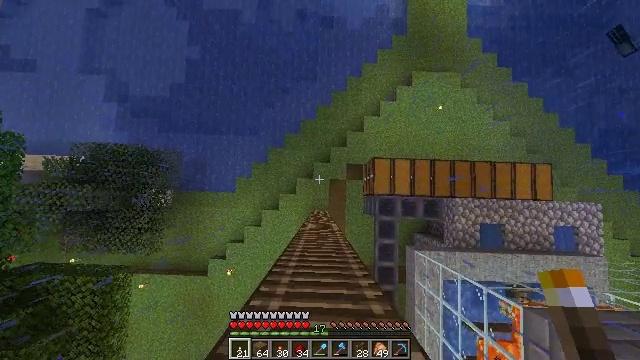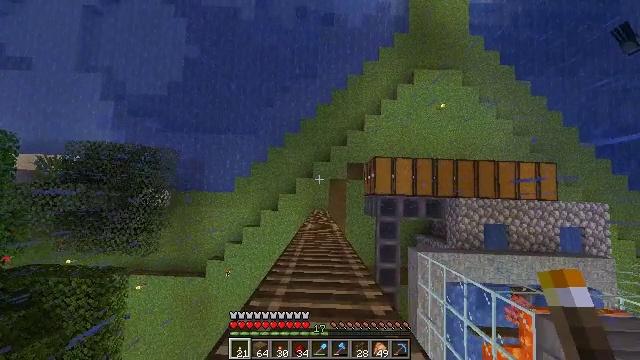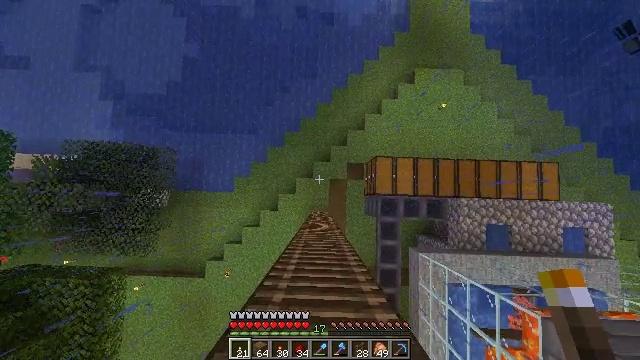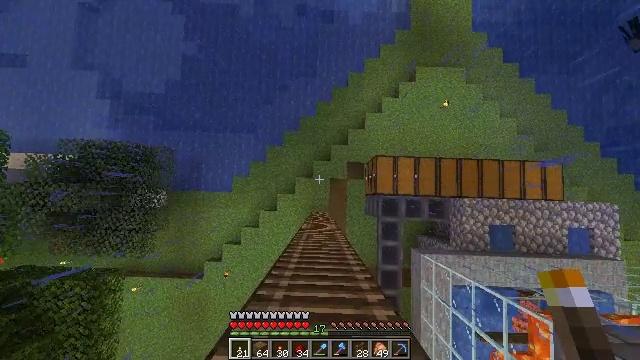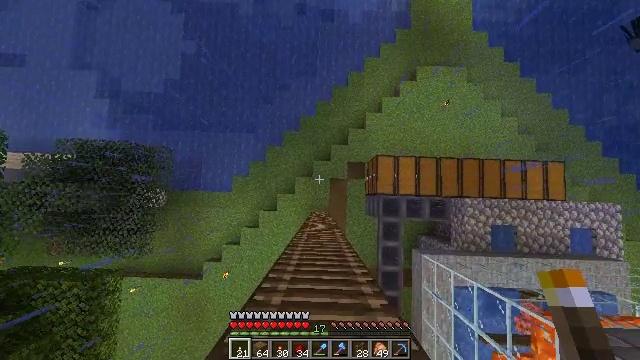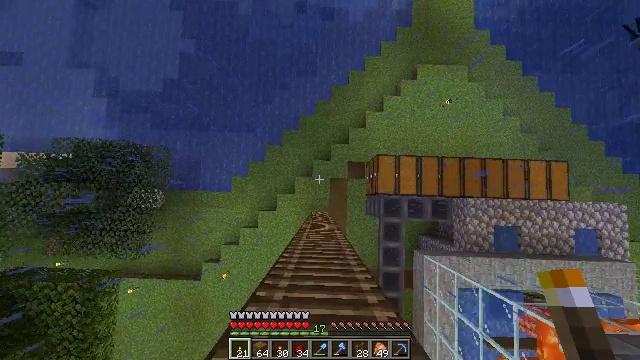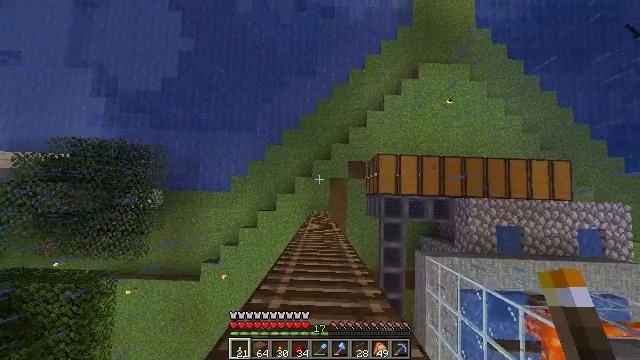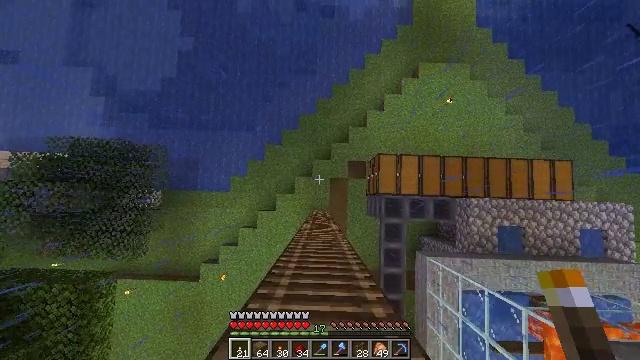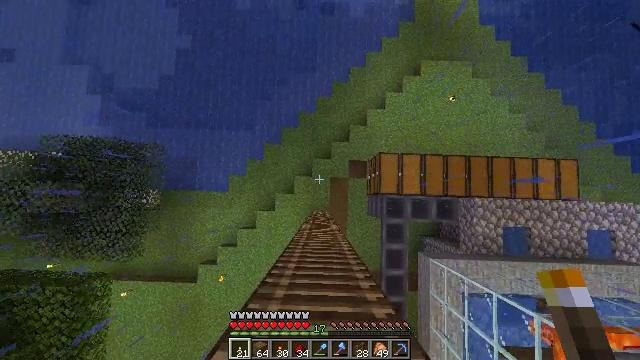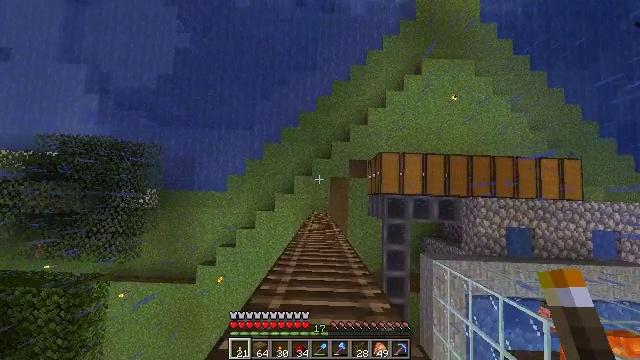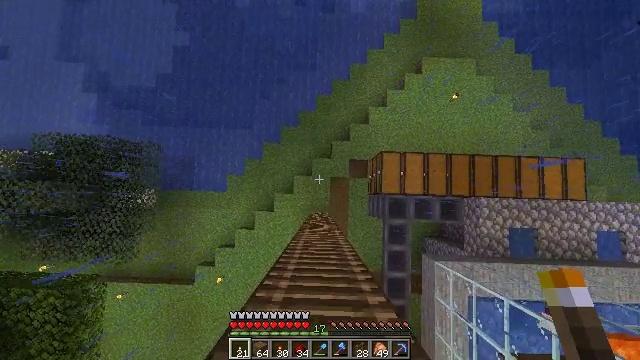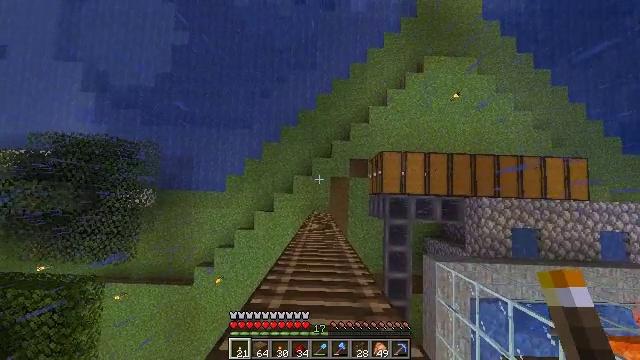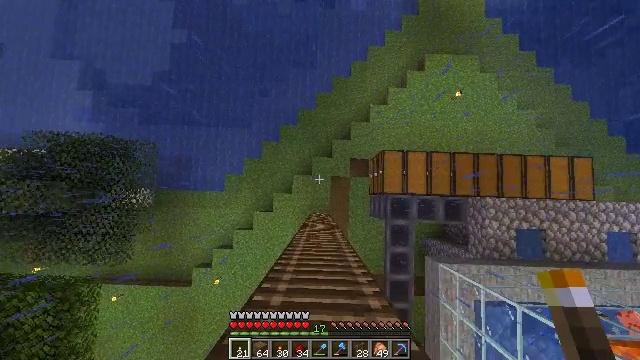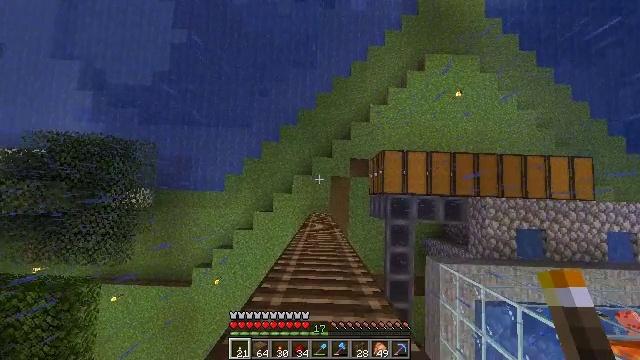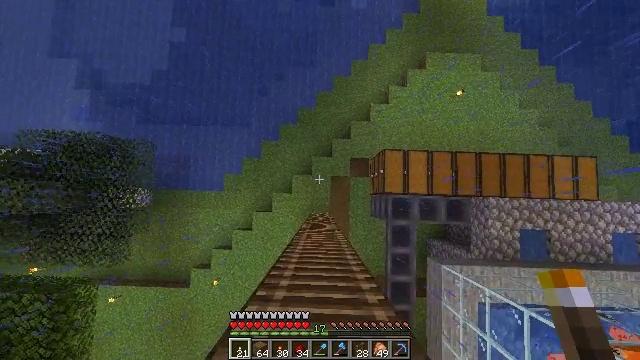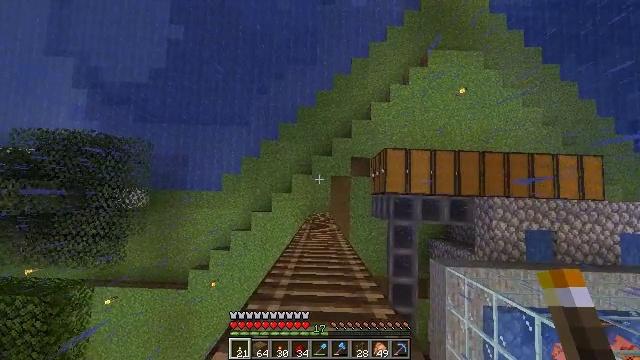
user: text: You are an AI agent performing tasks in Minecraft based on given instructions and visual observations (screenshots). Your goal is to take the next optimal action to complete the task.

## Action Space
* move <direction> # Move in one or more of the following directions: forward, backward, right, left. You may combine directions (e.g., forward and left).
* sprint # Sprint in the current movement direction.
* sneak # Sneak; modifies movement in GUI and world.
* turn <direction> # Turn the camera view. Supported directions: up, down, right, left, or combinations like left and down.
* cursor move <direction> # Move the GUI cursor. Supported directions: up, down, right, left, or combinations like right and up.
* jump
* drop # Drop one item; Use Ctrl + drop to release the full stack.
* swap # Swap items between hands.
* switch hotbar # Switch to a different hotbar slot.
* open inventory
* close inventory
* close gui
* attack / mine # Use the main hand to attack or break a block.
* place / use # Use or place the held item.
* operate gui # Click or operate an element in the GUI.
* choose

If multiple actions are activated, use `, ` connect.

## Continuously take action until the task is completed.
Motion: motion action
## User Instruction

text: Interact with the crafting table to create a spruce pressure plate.
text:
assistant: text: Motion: no_op
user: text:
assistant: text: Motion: no_op
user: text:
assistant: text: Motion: no_op
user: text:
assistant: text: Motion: no_op
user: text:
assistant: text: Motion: no_op
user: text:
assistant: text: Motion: no_op
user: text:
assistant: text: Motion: no_op
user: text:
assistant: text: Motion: no_op
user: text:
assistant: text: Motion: no_op
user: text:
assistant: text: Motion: no_op
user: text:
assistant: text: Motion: no_op
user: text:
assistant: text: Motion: no_op
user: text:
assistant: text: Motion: no_op
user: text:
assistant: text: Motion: no_op
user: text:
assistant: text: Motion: no_op
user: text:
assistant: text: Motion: no_op
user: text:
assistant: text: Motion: no_op
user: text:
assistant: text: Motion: no_op
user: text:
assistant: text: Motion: no_op
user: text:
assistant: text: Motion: no_op
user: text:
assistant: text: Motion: no_op
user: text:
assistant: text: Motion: no_op
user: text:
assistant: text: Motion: no_op
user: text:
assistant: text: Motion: no_op
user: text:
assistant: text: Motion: no_op
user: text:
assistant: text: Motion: no_op
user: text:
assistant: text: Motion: no_op
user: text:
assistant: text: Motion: no_op
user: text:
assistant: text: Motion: no_op
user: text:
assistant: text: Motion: no_op